Question: Writing '0.001' to Postgres (9.1 to 9.3) via a .net data adapter results in a weird '0.00' value (in pgAdmin) that appears as zero but is not.
In fact, simple queries like 'SELECT 1/(SELECT "weird_field" ...) FROM ...' correcly gives '1000'.
More complicated queries (with division) surprisingly result in a 'division by zero' error.
Also, ordering by in Navicat correctly shows those value between 0.0011 and 0.0009

We use Devart libraries to connect to the database, (or at least the combo of these two) because a simple direct query, still via Devart drivers, doesn't produce the same result.
Any idea on what's going on?
--
Type on DB is 'numeric', in the program is represented as 'double' 'decimal'.
pSQL prints this:
--
0.00
(1 row)
--
'log_statement = 'all'' gives a weirdER result:
'''
UPDATE "TABLE" SET ... "WEIRD_FIELD"=$8 ... WHERE ...
DETAIL: parameters: $1 = '7', $2 = '7', $3 = '18', $4 = '18', $5 = 'V03', $6 = 'Hz',
$7 = 'Hz', $8 = '0.00', $9 = '0', $10 = '2', $11 = '0'
'''
The parameter for the weird field is printed as zero (0.00), but clearly it is not...
Note that the value in the DataGridView populated by DataAdapter '0.001'.
--
The issue with the Devart adapter seems to be fixed. Using the latest version, I no longer see the problem. I think it is related to this specific fix: 7.3.293 20-Nov-14: The bug with precision loss when working with PgSqlType.Numeric via the protocol 3 is fixed
I upgraded my software using the latest Devart assemblies and now everything works as expected.
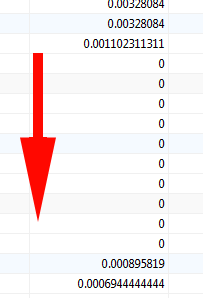
Answer: We found out that the problem is in the way PgSql represents 'numeric's (decimal) .
The value in the DB seems to be correct ('0.001') but in some operations it is truncated:
'''
"weird_field" + 0.001
---------------------
0.002
'''
but
'''
"weird_field" * 2
--------------------
0.00
'''
and
'''
"weird_field" * 5
--------------------
0.01
'''
This also explains why some queries gives a 'division by zero' error.
, for example we chose 'numeric(38,28)' (that we also use for decimal in Oracle) and all works fine.
--
Looking at PgSql documentation, we didn't find nothing about this behavior, so we believe it's a bug:
> Specifying:
NUMERIC
without any precision or scale creates a column in which numeric values of any precision and scale can be stored, up to the implementation limit on precision. A column of this kind will not coerce input values to any particular scale, whereas numeric columns with a declared scale will coerce input values to that scale.
Strange thing is also that '0.000001' (et similia) doesn't get truncated, whilst '0.001' does.